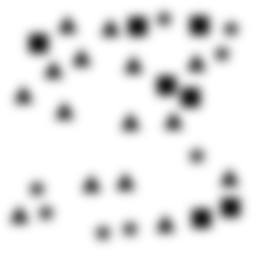
Squares: 7
Triangles: 15
Stars: 8
Total shapes: 30